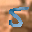
Label: 5